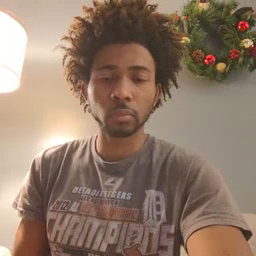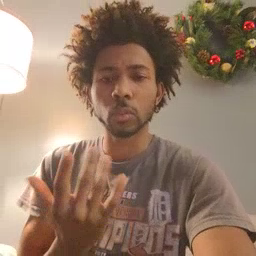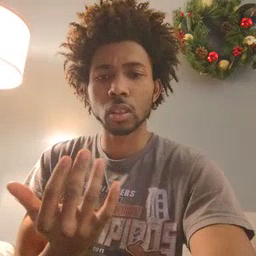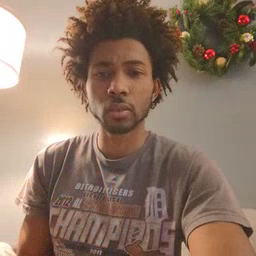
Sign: wait